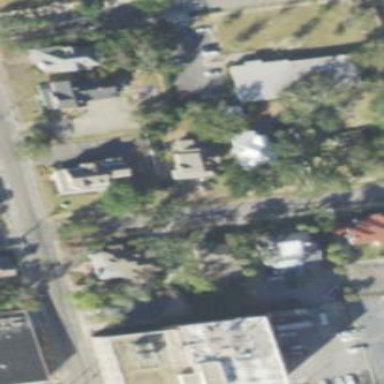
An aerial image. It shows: Residential area composed of single-family homes.